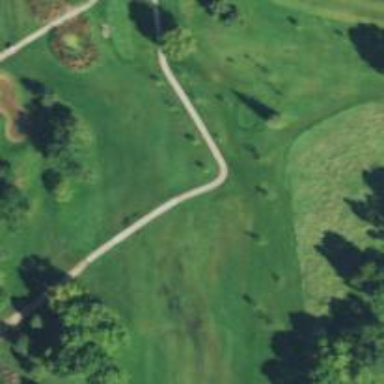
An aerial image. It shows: Path used for both walking and golf.